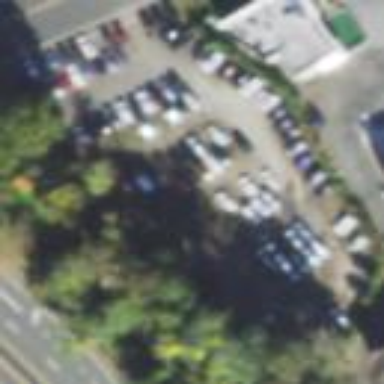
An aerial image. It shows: Parking area with gravel surface.